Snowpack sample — Loveland Pass, Silver Plume, Colorado, USA (1/12/25, 11:40 AM MST)
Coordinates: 39.66, -105.88
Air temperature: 7 °F
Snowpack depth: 140 cm
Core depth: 10 cm
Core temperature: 41 °F
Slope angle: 11°, slope face: 30°
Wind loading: high
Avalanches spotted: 2
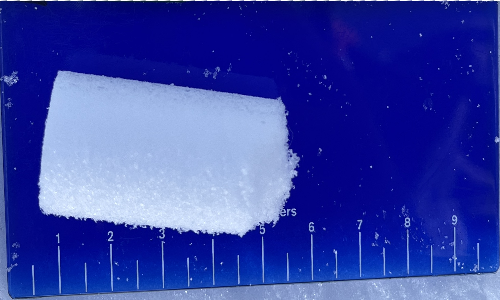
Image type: core
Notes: Pilot using slightly modified coring method that took too large segment for snow profile picturing, advised not to use in higher level models. Two avalanche on south face nearby, partially cloudy with light snow in the last 24 hours. Lots of wind loading on eastern features.